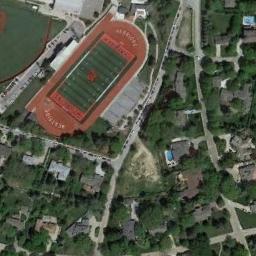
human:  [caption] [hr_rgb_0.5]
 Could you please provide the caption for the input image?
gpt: There are strange green fields in the track and field .

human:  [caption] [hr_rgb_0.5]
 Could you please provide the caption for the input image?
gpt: The ground track field with a gridiron is surrounded by some trees and houses arranged neatly and a other sports area is next to the ground track field .

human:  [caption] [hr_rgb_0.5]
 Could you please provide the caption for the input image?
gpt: There are many trees near the ground track field .

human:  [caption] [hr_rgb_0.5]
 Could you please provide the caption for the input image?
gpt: A track and field is built in the middle of a residential area, Surrounded by a lot of vegetation .

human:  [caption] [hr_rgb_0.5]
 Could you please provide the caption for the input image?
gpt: There are many trees and some buildings around the ground track field .